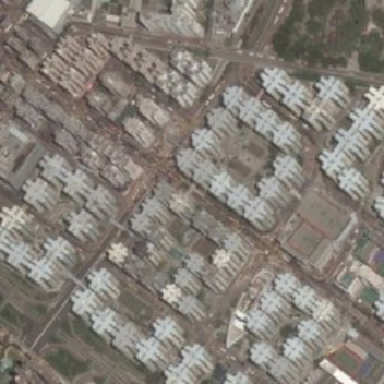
Residential areas are divided into several regions .